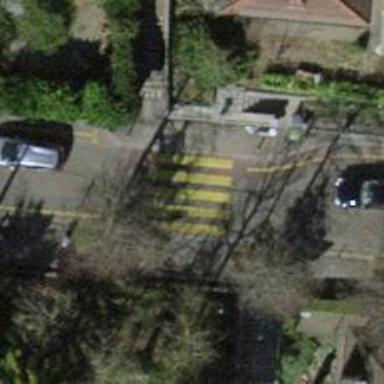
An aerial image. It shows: Uncontrolled zebra crossing with choker for traffic calming.